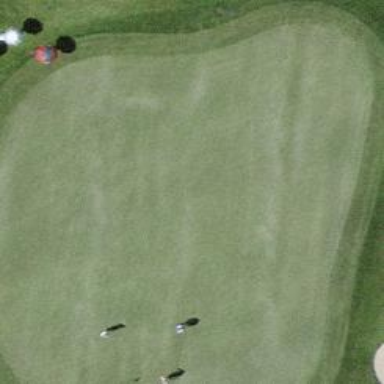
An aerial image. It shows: Picturesque green golfing area with grass land use.